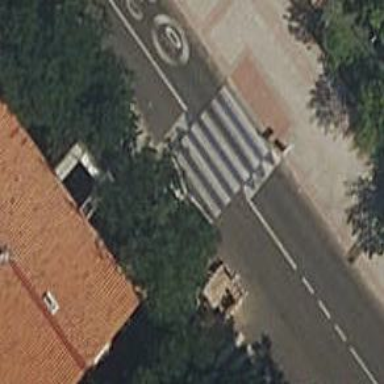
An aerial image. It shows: Uncontrolled crossing with table for traffic calming.